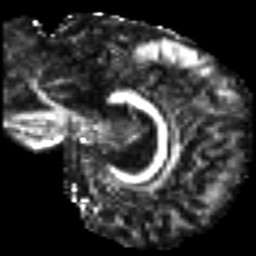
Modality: FA
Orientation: sagittal
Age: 23
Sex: male
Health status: healthy
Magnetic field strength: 3 T
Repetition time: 8.4 s
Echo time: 0.0926 s